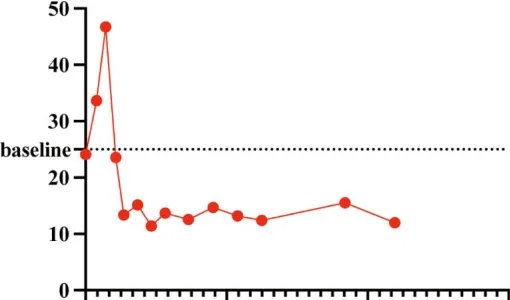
CA50. Concentration levels before and after treatment administration. These tumor markers exhibited a transient elevation during the initial treatment phase and a subsequent decline below baseline levels.
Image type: pathology (immunostaining)